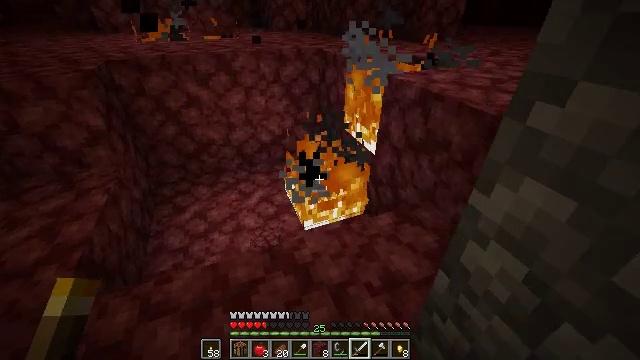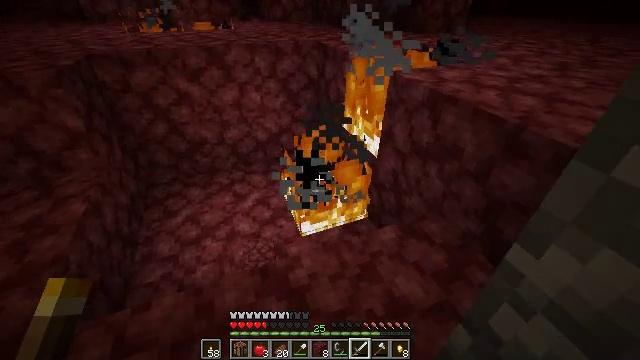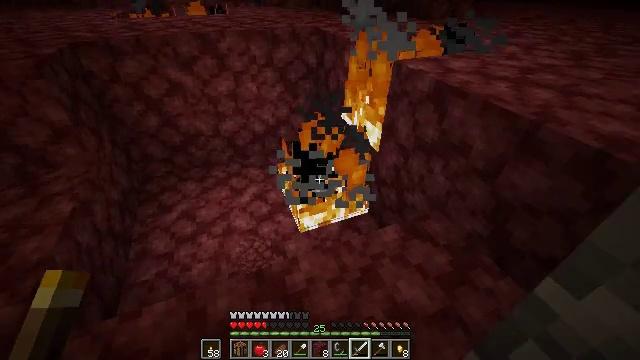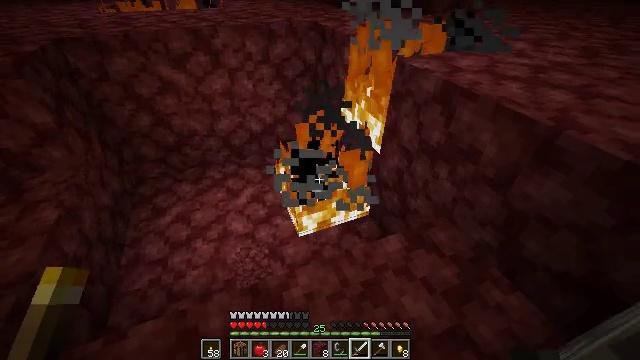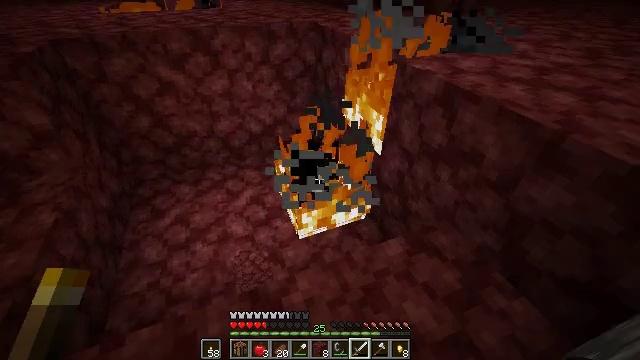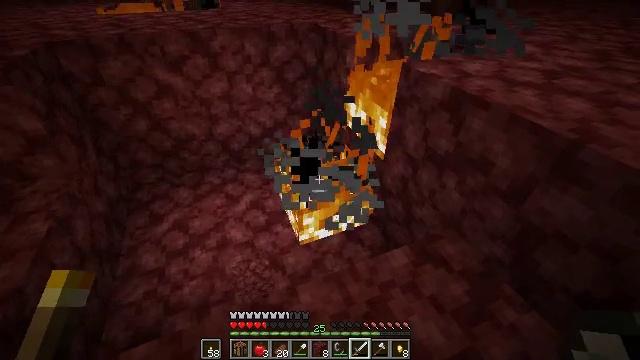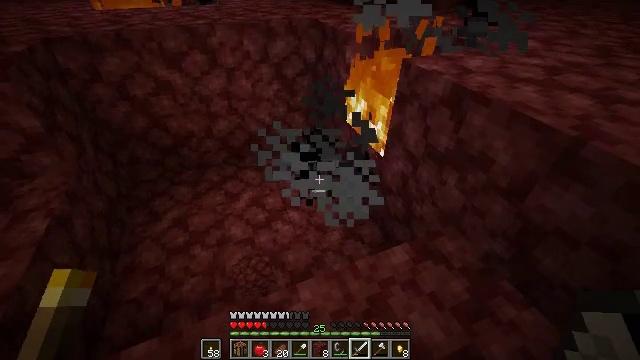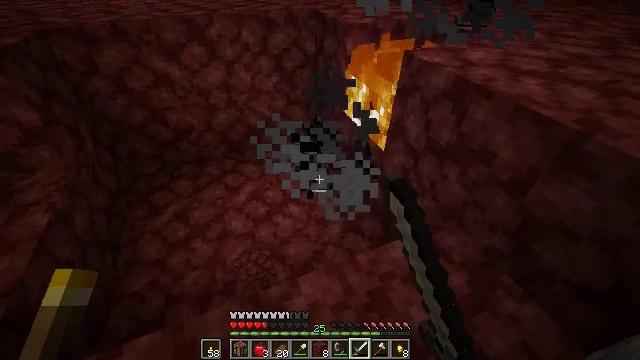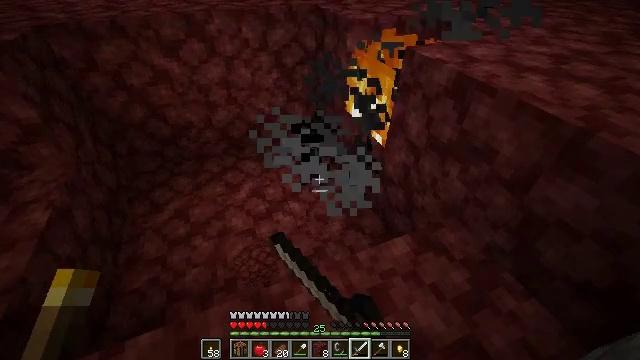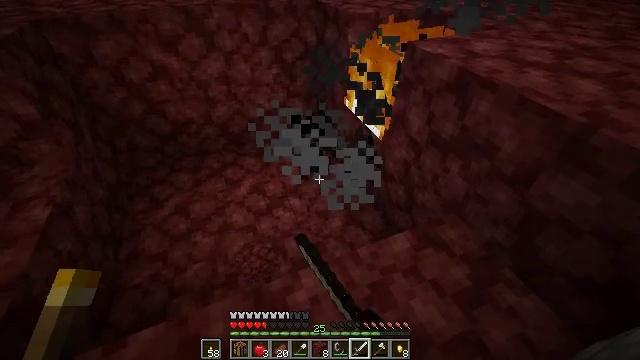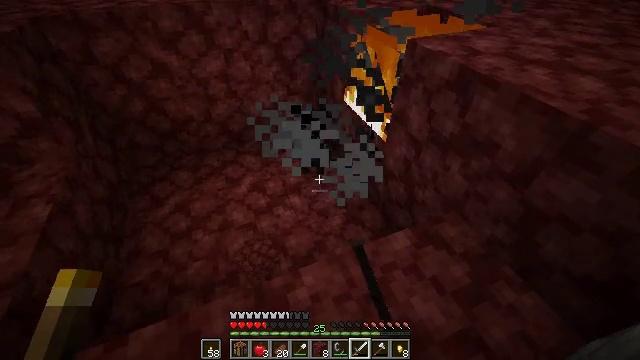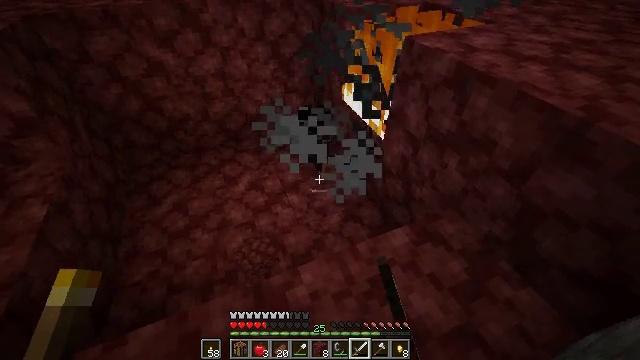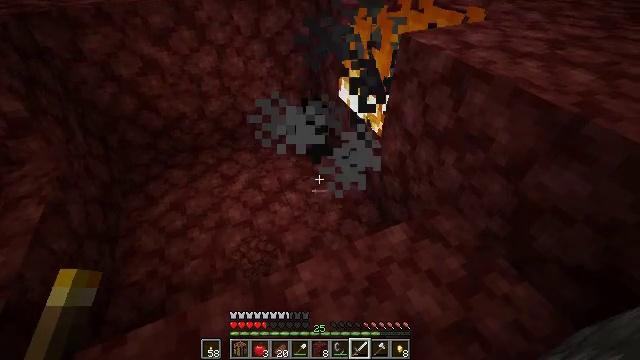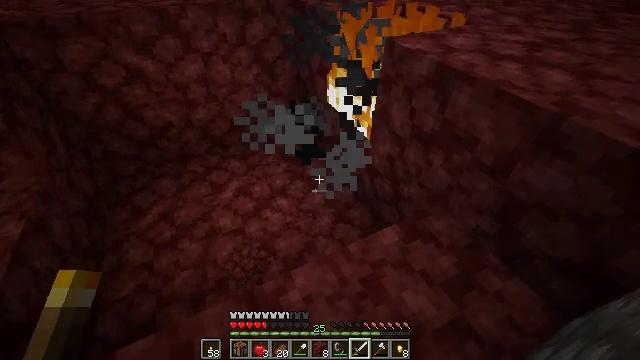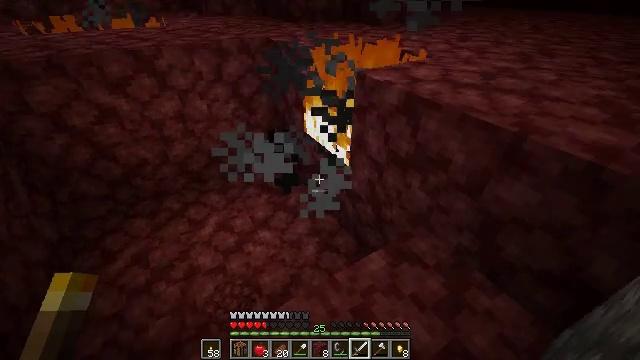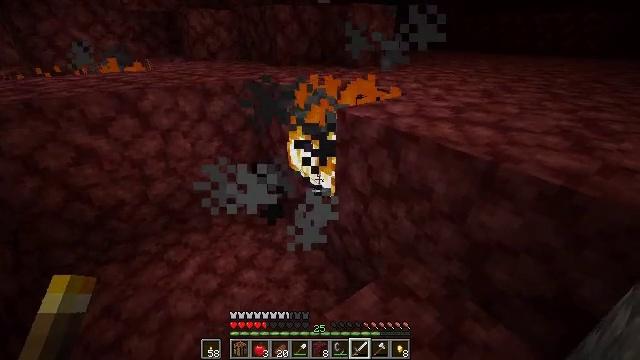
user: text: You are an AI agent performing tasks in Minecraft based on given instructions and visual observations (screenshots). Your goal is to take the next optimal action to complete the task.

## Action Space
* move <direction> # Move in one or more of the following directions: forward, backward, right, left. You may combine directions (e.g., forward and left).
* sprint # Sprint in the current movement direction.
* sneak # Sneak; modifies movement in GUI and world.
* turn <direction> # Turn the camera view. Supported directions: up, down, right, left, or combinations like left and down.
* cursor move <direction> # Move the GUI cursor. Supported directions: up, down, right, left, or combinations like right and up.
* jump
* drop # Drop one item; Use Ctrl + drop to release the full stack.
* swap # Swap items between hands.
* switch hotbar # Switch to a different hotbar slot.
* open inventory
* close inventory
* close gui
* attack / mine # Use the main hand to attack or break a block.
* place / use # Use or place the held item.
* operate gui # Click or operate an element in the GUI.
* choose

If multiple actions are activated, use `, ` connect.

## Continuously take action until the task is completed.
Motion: motion action
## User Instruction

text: Remove the fire source.
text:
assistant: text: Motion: move forward, turn down
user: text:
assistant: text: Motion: move forward, turn down
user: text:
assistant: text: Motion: turn down
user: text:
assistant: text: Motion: no_op
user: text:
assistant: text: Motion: no_op
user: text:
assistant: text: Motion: attack / mine
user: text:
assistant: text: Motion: turn down, attack / mine
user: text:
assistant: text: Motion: attack / mine
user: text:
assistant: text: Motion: attack / mine
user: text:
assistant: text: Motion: no_op
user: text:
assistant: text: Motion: no_op
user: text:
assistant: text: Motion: no_op
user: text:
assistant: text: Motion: turn right and up
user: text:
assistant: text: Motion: turn right and up
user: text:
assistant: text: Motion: turn right and up
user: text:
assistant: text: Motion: turn up
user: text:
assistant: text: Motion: no_op
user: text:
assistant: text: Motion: no_op
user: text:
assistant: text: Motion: attack / mine
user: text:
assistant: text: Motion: attack / mine
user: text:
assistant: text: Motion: attack / mine
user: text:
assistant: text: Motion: attack / mine
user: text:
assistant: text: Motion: attack / mine
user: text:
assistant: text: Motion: no_op